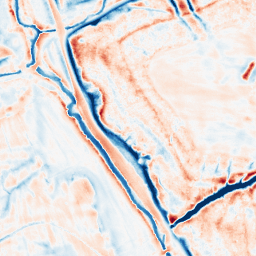
Category: edge_preserving
Decomposition family: bilateral
Decomposition parameters: d: 21
sigma_color: 50
sigma_space: 50
Upsampling method: sinc_hamming
Upsampling parameters: scale: 4
kernel_size: 8
Upsampling scale: 4